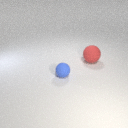
small blue rubber sphere to the left of large red rubber sphere